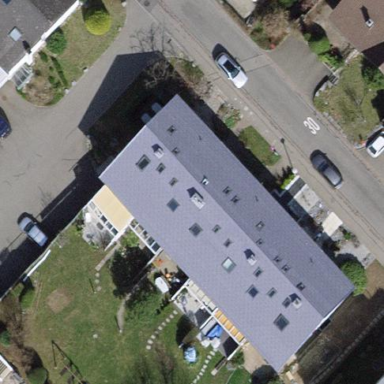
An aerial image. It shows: Building with tiled roof.